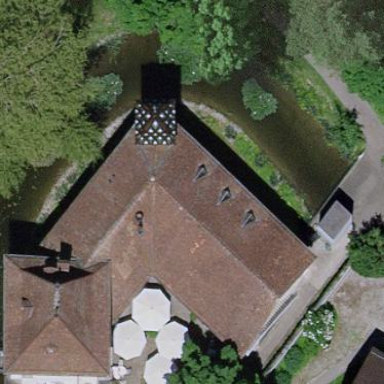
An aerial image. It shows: Moat surrounded by water.